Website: crate-barrel
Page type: billing-address
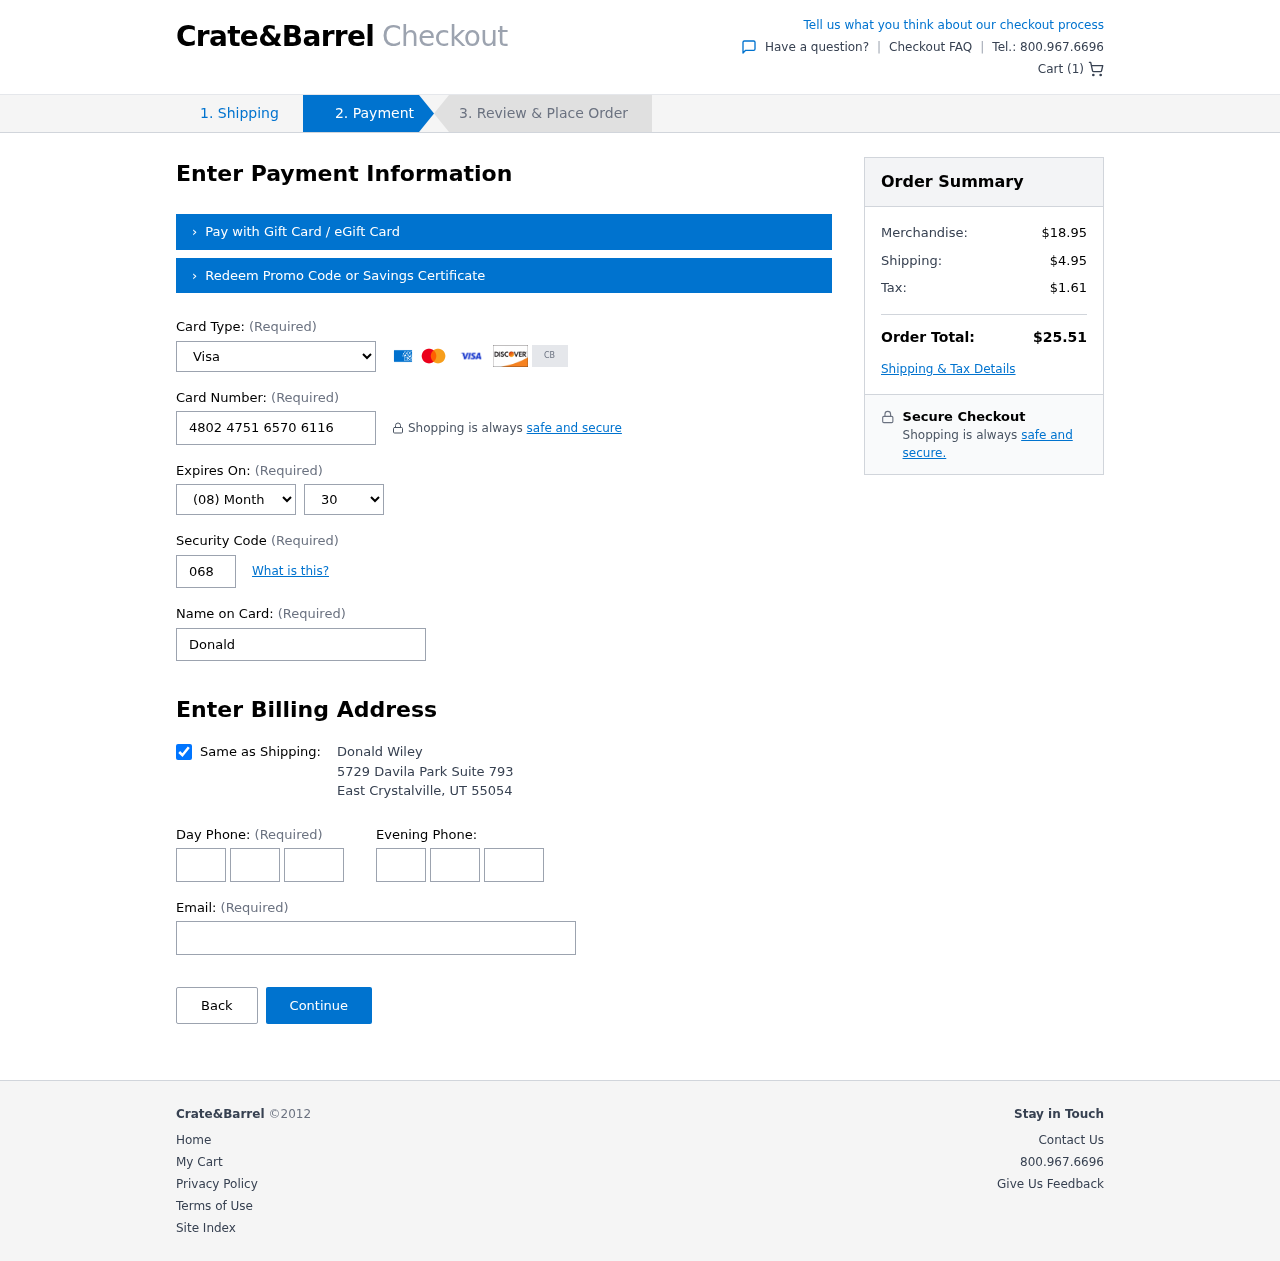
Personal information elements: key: PII_CARD_CVV
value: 068
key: PII_CARD_EXPIRY_MONTH
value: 08
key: PII_CARD_EXPIRY_YEAR
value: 30
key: PII_CARD_NUMBER
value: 4802 4751 6570 6116
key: PII_CARD_TYPE
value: Visa
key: PII_CITY
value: East Crystalville
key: PII_EMAIL
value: donald.wiley@gmail.com
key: PII_FULLNAME
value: Donald Wiley
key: PII_PHONE_AREA
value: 720
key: PII_PHONE_PREFIX
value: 361
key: PII_PHONE_SUFFIX
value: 4177
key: PII_POSTCODE
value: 55054
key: PII_STATE_ABBR
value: UT
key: PII_STREET
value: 5729 Davila Park Suite 793
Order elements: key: ORDER_NUM_ITEMS
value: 1
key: ORDER_SUBTOTAL
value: $18.95
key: ORDER_SHIPPING_COST
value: $4.95
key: ORDER_TAX
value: $1.61
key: ORDER_TOTAL
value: $25.51